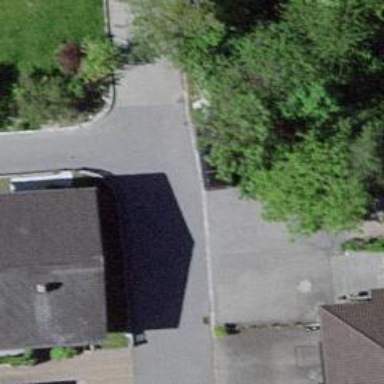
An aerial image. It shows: Asphalt road in living street.